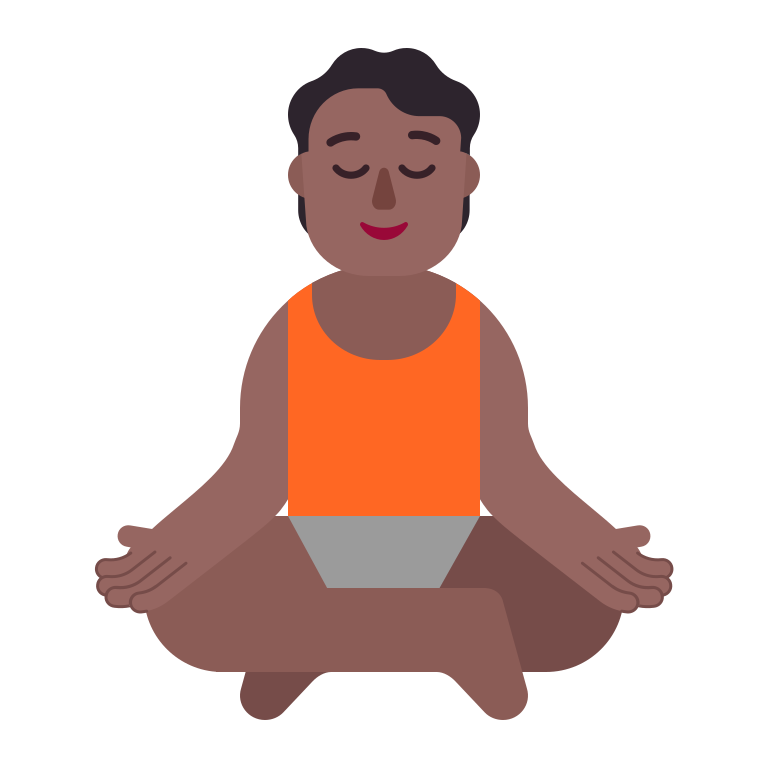
person in lotus position flat  dark